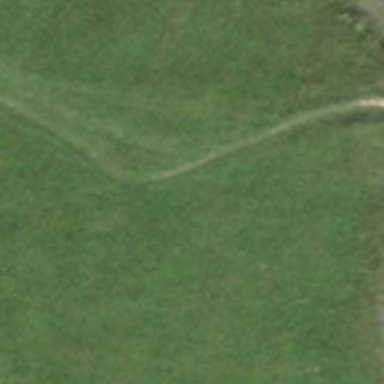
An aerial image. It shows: Grassy path.